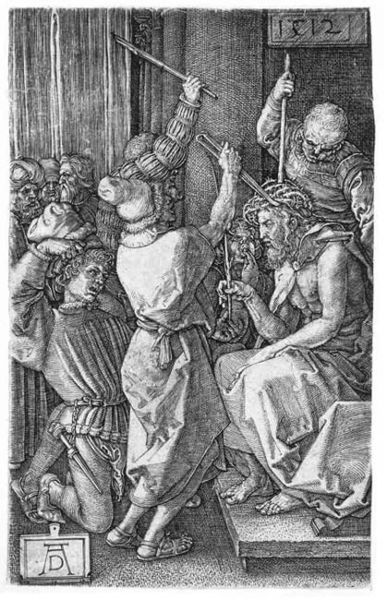
Titel: Die Dornenkrönung
Künstler: Albrecht Dürer
Standort: Karlsruhe
Institution: Staatliche Kunsthalle Karlsruhe
Schlagwörter: chair, crowd, crown, fight, hands, hat, king, men, people, soldier, sword, throne, white, black, face, hair, lady, sitting, print, hand, man, head, sun, feet, knight, drawing, black and white, cap, coat, battle, beard, old man, faces, model, crucifixion, mann, arms, jesus, signature, engraving, god, mars, sandals, christ, slippers, sandal, space, bible, stick, sandles, durer, skeleton, philosophy, kill, spears, latin, text, stars, implements, tools, turban, dürer, sleeves, killing, murder, muscles, knife, thinker, date, crown of thorns, thorns, sticks, kneel, knees, knights, blade, bare feet, torture, attack, knives, chains, weapons, zirkel, albrecht, flagellation, beating, curly, stupid, ad, spikes, aliens, dated, albrecht durer, thorn, stabbing, phone, a, 12, 1512, assault, malen, ceasar, 1712, 1412, astronauts, mocking, scourge, daggar, attach, vermessen, steinhauen, signatet, sculpture making